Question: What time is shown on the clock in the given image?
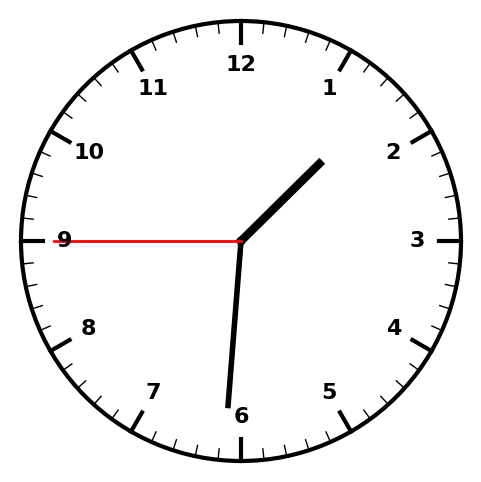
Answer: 01:30:45